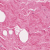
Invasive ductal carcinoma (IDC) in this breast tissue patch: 0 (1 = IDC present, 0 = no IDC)